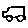
Label: car